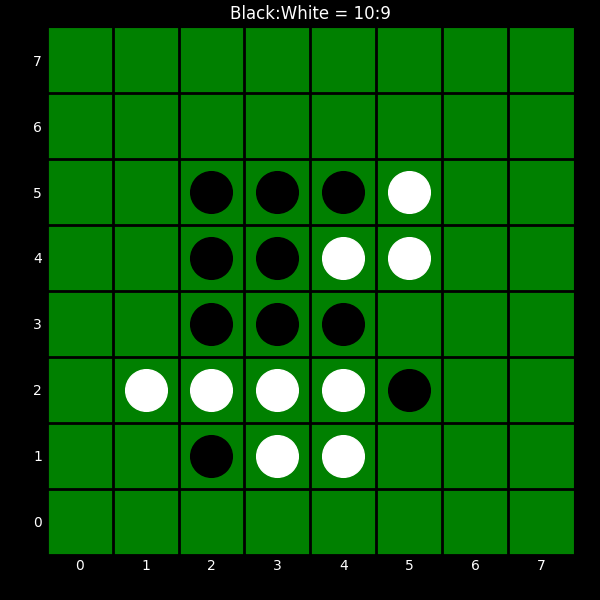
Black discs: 10
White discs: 9